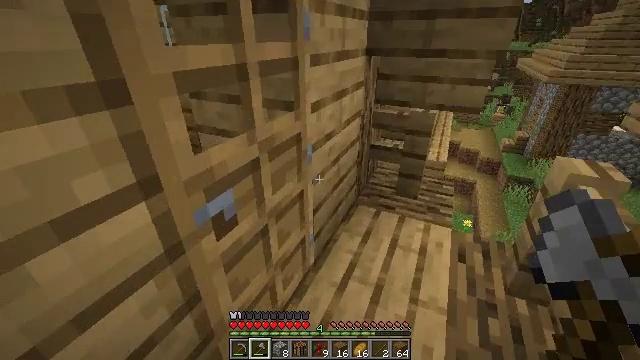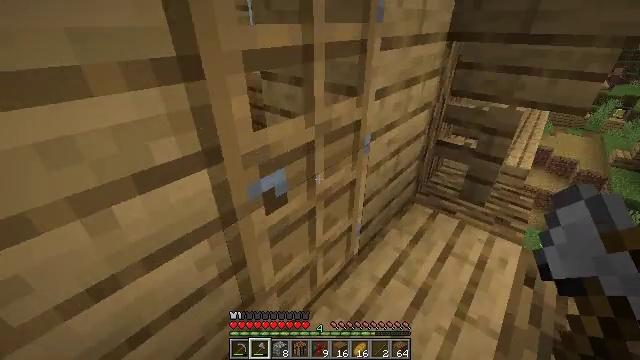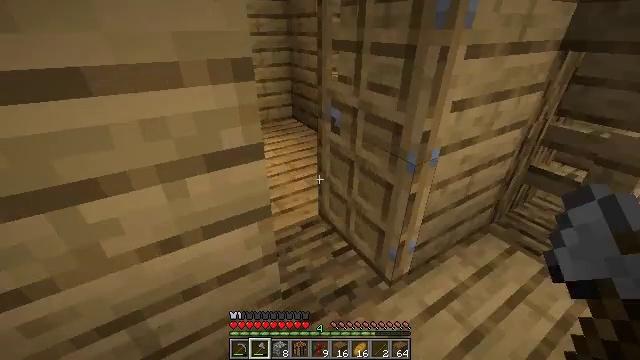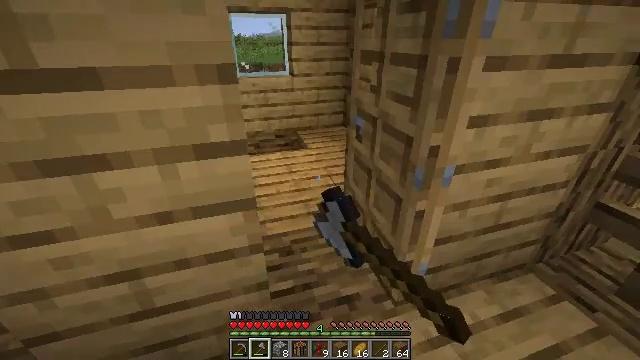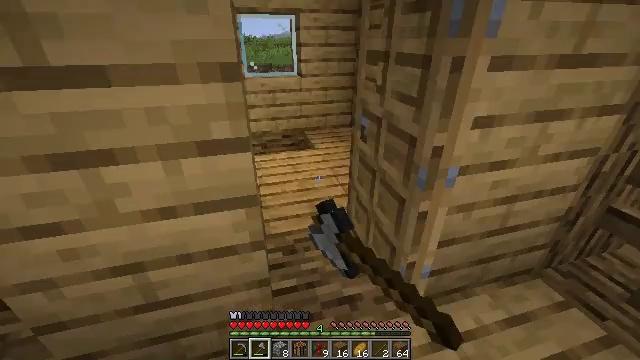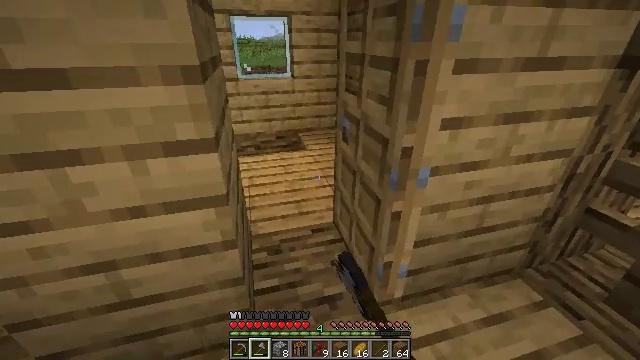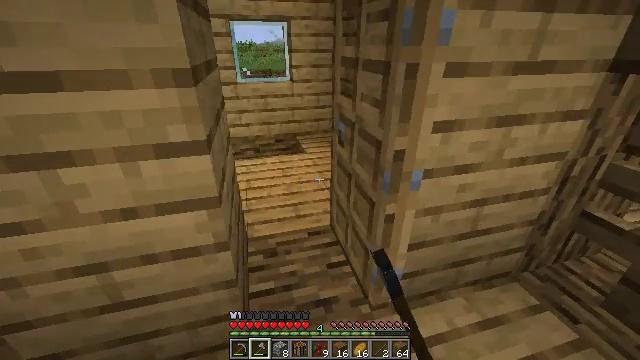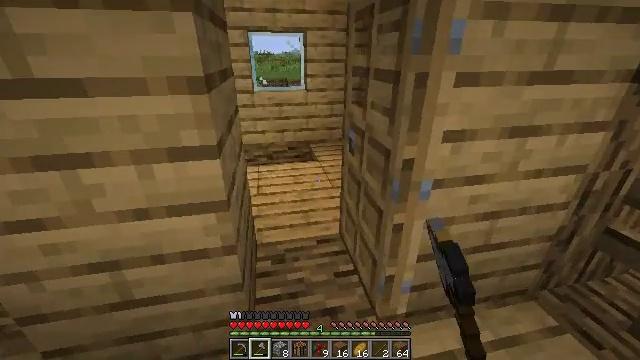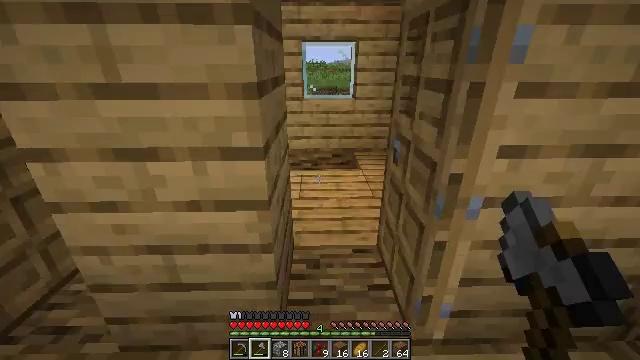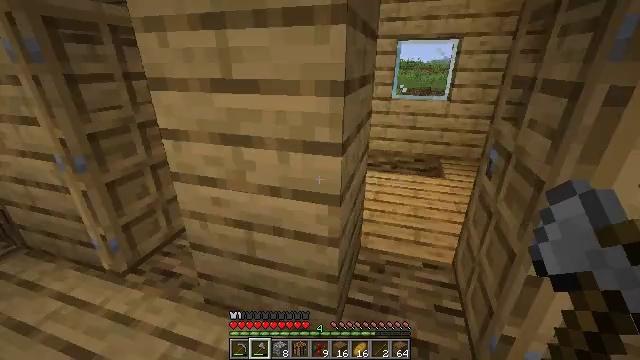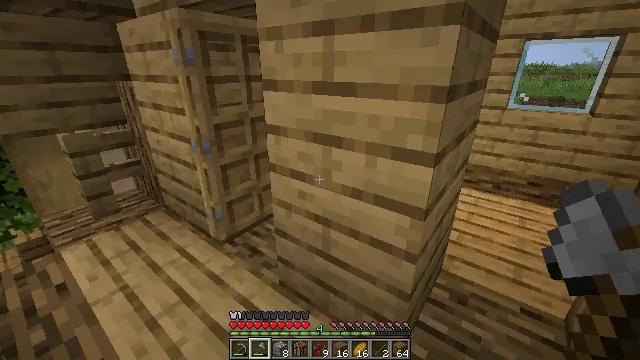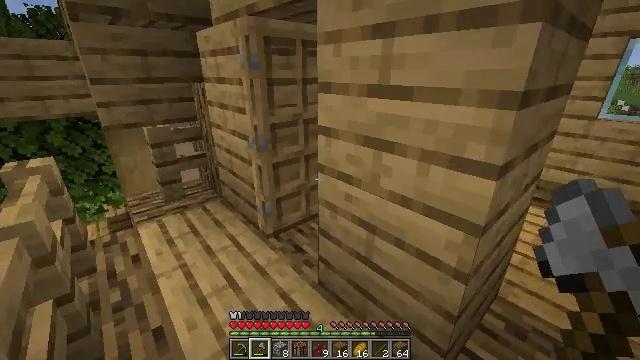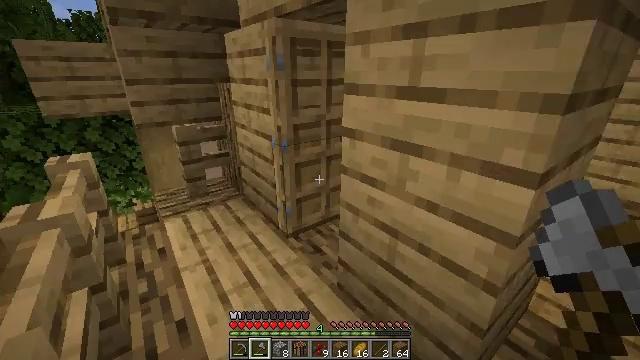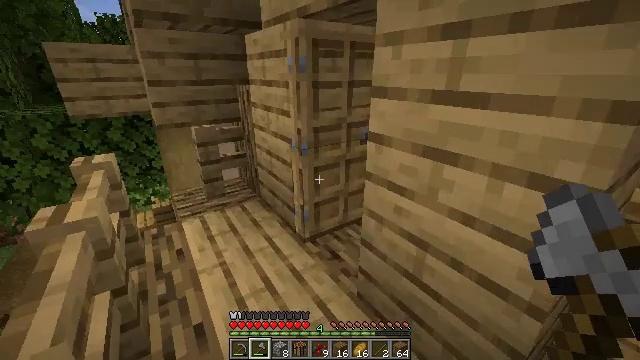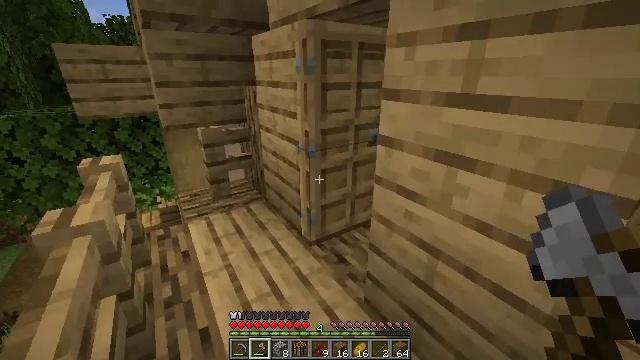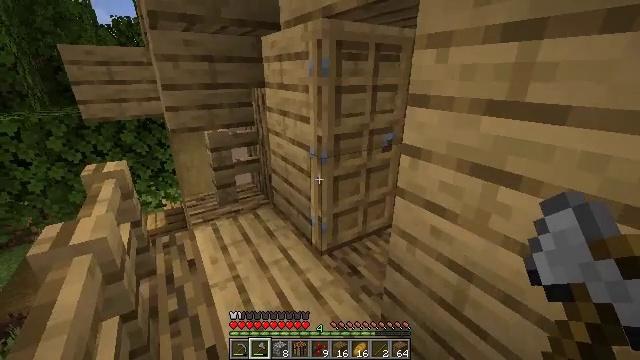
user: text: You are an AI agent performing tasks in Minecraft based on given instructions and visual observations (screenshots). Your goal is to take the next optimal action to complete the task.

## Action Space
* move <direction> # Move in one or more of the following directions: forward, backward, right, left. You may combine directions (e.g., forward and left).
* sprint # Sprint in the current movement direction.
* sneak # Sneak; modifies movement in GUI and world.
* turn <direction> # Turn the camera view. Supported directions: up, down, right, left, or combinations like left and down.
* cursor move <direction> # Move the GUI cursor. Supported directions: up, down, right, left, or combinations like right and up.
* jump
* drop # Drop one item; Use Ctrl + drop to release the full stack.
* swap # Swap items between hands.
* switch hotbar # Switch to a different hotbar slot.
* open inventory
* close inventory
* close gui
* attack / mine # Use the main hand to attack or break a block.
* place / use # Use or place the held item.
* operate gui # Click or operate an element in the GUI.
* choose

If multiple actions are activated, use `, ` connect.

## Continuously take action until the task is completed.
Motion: motion action
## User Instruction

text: Harvest hay blocks from the village.
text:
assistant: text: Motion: move right, turn left and down
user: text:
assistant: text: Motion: move right, turn left and up, use / place
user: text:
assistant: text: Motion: move right, turn left and up, use / place
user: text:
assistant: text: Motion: turn left, use / place
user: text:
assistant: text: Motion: no_op
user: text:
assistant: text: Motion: no_op
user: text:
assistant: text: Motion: turn left and up
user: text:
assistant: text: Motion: turn left and up
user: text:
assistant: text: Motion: turn left
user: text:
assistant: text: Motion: turn left
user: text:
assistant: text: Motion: turn left
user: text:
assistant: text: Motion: move left, turn left
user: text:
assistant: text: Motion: move left, turn left
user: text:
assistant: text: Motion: move left, turn left
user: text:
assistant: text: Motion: move left
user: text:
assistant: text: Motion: move left
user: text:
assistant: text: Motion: no_op
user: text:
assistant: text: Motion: no_op
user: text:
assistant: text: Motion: no_op
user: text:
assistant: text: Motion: move left
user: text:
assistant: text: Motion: move left
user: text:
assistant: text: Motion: move left, turn left and down
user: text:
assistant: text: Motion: move left, turn left
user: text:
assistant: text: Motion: move left
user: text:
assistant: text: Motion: move left, turn right
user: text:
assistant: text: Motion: move left, turn right and down
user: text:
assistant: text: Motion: turn right
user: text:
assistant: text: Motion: turn right and down
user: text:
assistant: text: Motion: turn right and down
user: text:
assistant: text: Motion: no_op